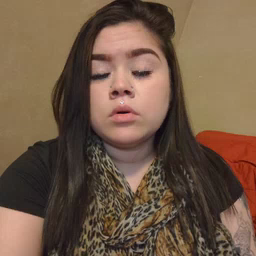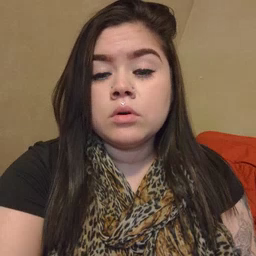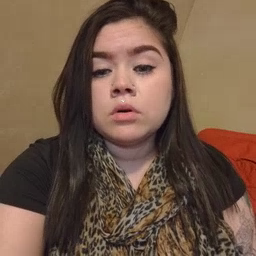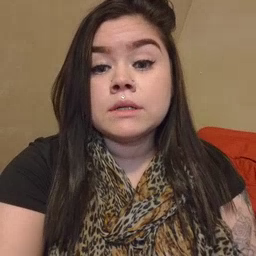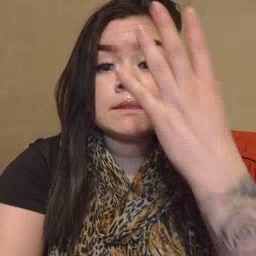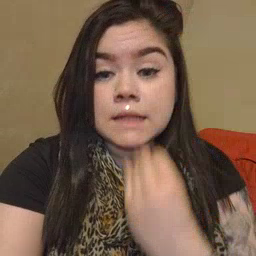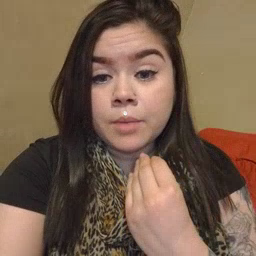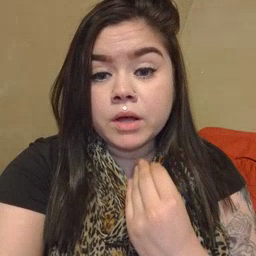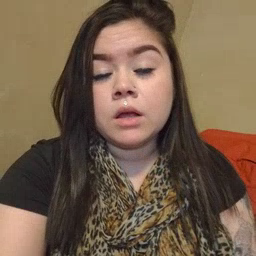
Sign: sleep